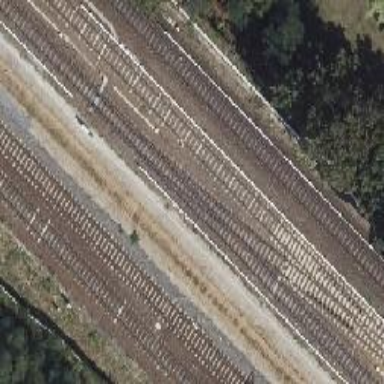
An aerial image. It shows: Railway switch.